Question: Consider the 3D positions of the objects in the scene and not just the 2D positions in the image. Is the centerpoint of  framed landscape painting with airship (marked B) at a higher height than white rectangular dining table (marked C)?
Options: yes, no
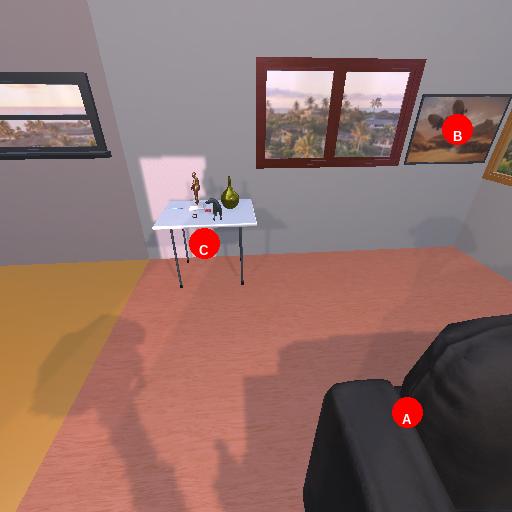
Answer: yes